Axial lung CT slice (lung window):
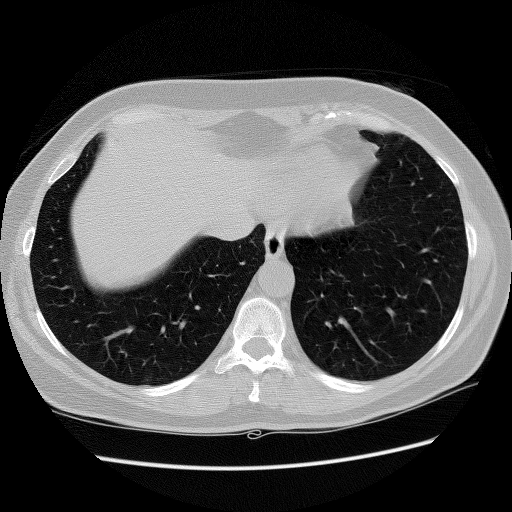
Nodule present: no